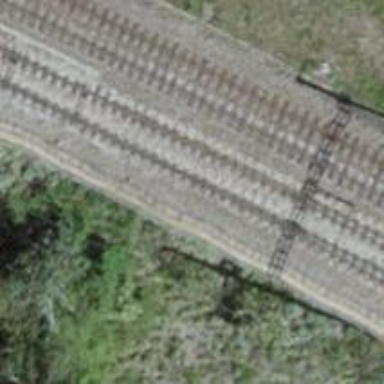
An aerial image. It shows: Railway switch with the turnout side on the left.